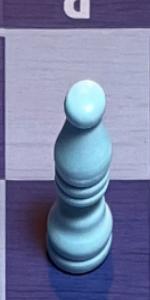
Label: Bishop_White